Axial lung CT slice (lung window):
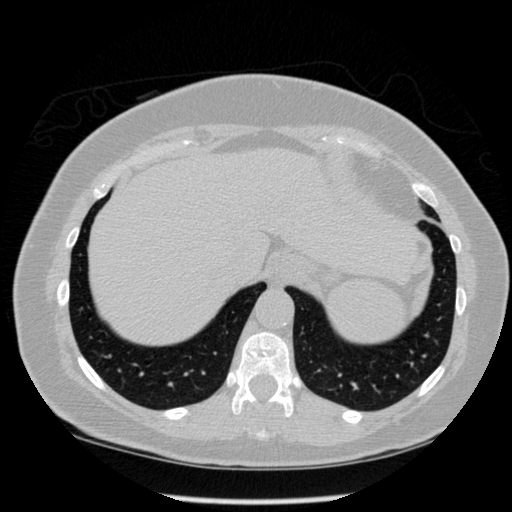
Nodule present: no